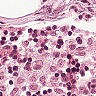
Metastatic tissue present: no